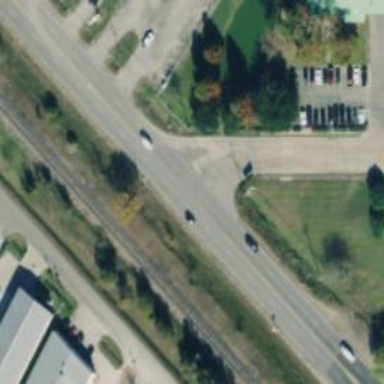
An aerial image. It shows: Secondary link road.